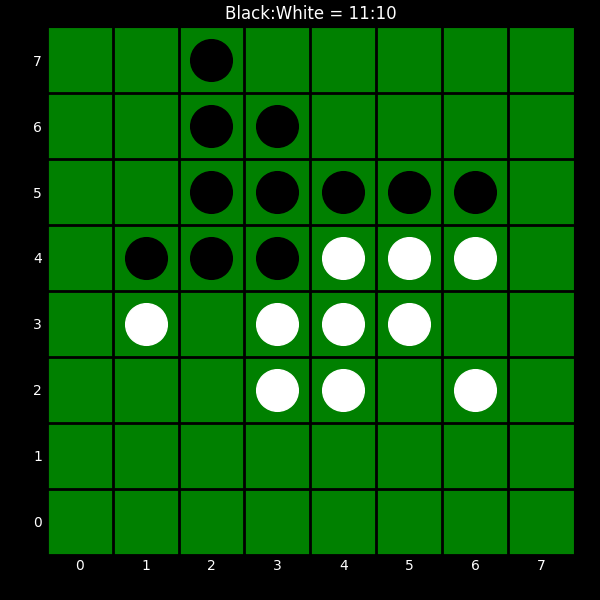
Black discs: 11
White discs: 10